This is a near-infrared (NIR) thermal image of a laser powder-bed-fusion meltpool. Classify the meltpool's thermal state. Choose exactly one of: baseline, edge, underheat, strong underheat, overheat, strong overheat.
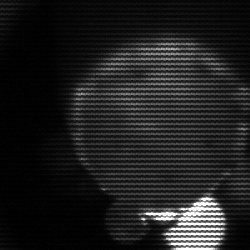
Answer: edge